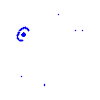
Particle: proton